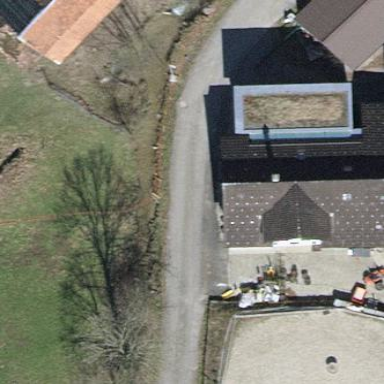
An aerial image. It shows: Building serving as veterinary clinic.